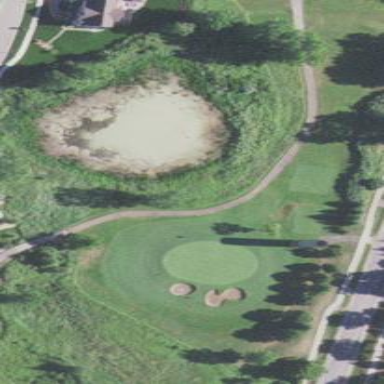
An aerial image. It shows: Scenic view of water hazard on golf course. The natural water feature adds beauty to the landscape.